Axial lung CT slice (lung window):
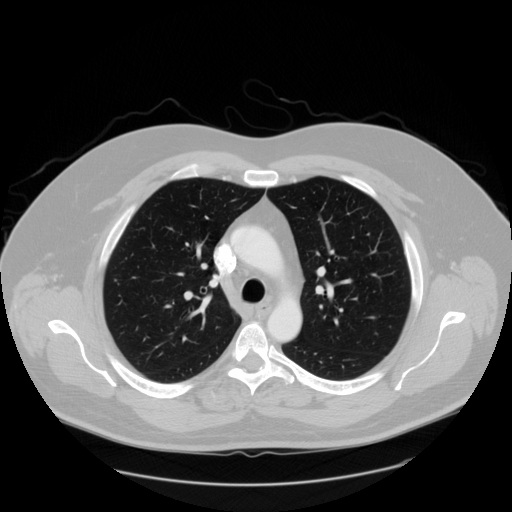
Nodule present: no